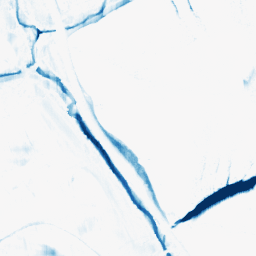
Category: morphological
Decomposition family: morphological_rect
Decomposition parameters: operation: closing
width: 5
height: 20
Upsampling method: bicubic_3x
Upsampling parameters: scale: 3
Upsampling scale: 3